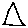
Label: triangle